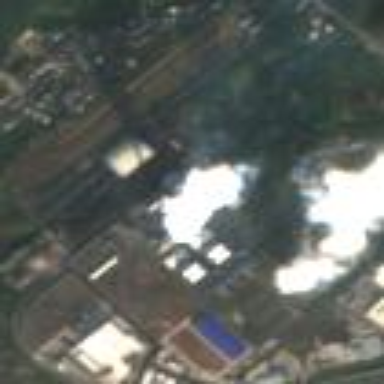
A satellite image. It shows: Industrial area with coal-powered plant.